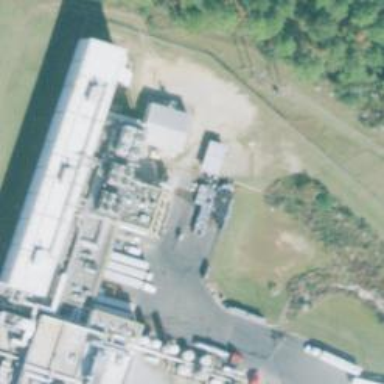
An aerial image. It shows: Industrial substation.